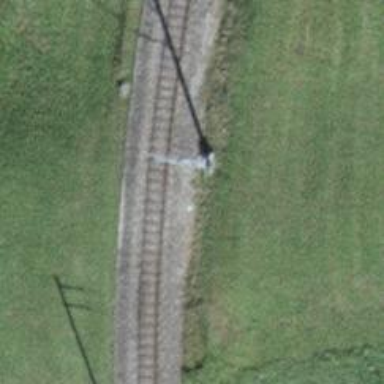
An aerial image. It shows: Narrow-gauge railway with single track. The railway is electrified with contact line.